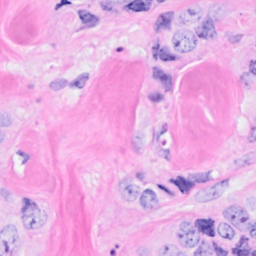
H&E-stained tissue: Breast